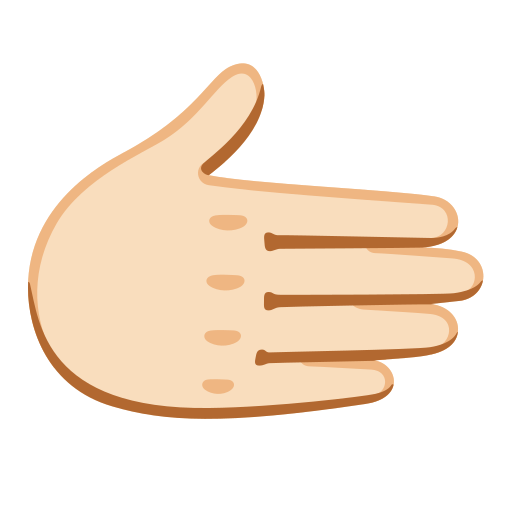
Emoji: 🫱🏻